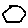
Label: hexagon